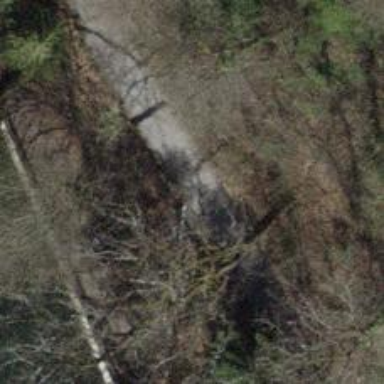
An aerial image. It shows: Path with fine gravel surface.